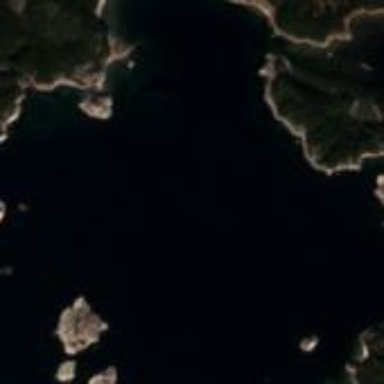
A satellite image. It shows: Beautiful bay with natural surroundings.